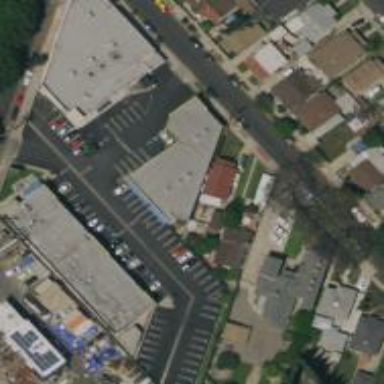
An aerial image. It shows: Retail building.